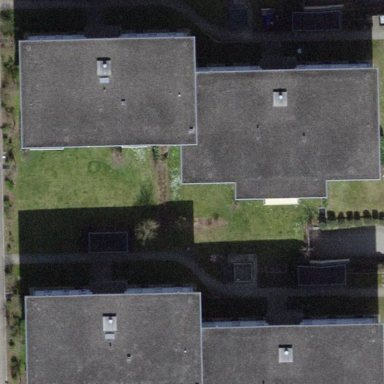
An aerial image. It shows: Residential garden.